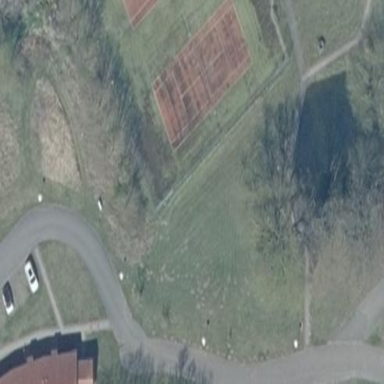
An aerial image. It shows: Tennis court on the leisure land pitch.